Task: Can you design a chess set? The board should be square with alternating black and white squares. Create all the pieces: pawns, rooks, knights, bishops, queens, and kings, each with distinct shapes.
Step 4990:
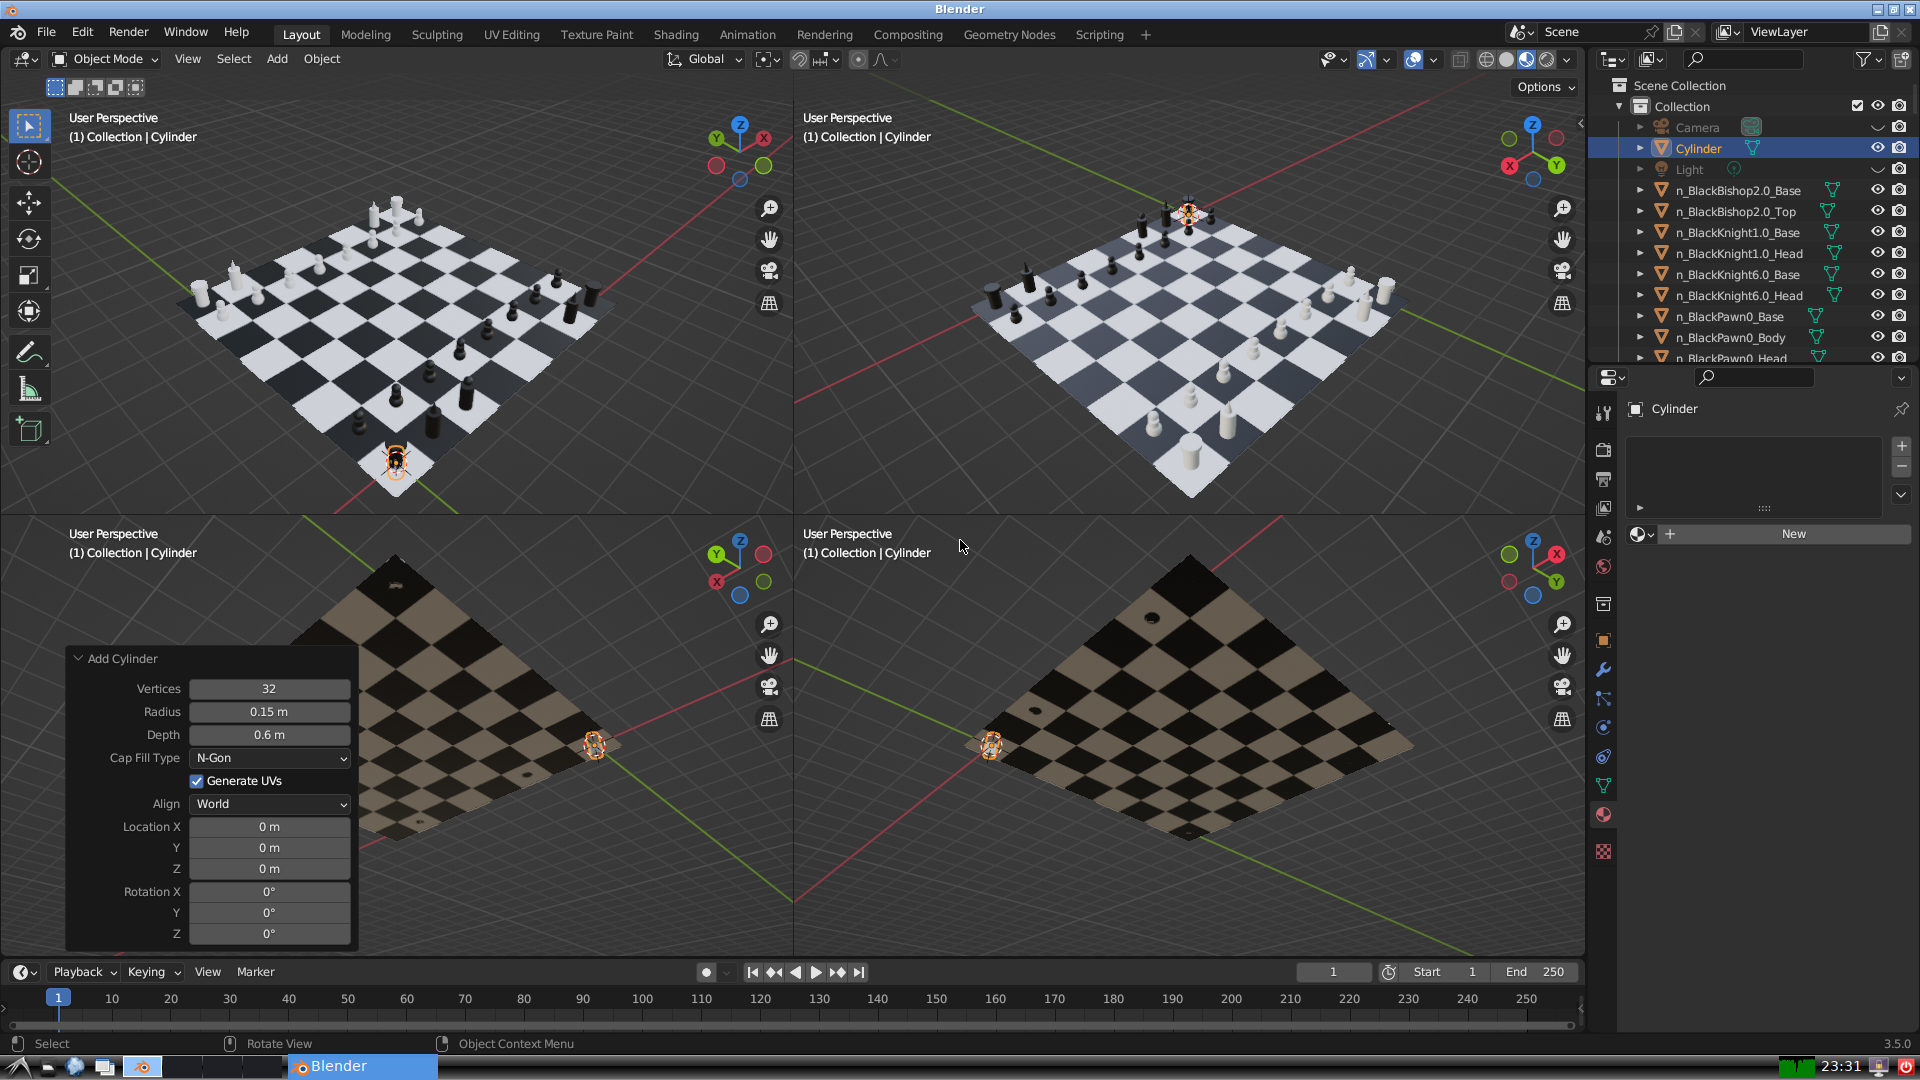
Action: {"mouse_move": [270, 731]}